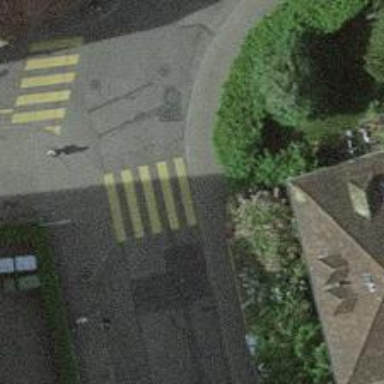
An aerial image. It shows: Kerb serving as barrier.